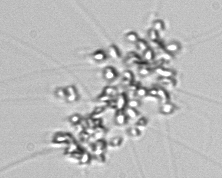
Label: Chaetoceros_didymus_TAG_external_flagellate